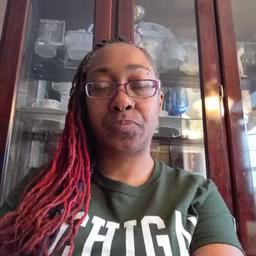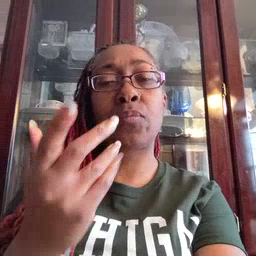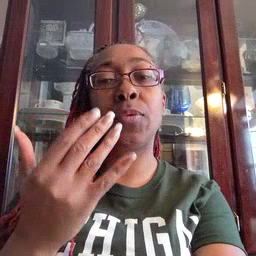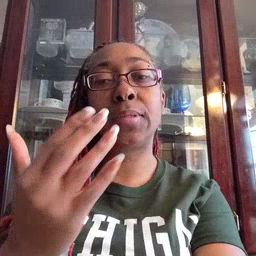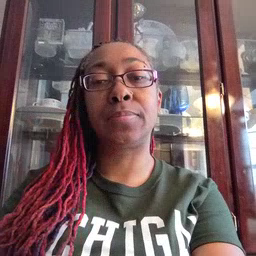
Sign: wait